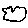
Label: cloud